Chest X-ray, PA view. Patient: 40 years old, sex M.
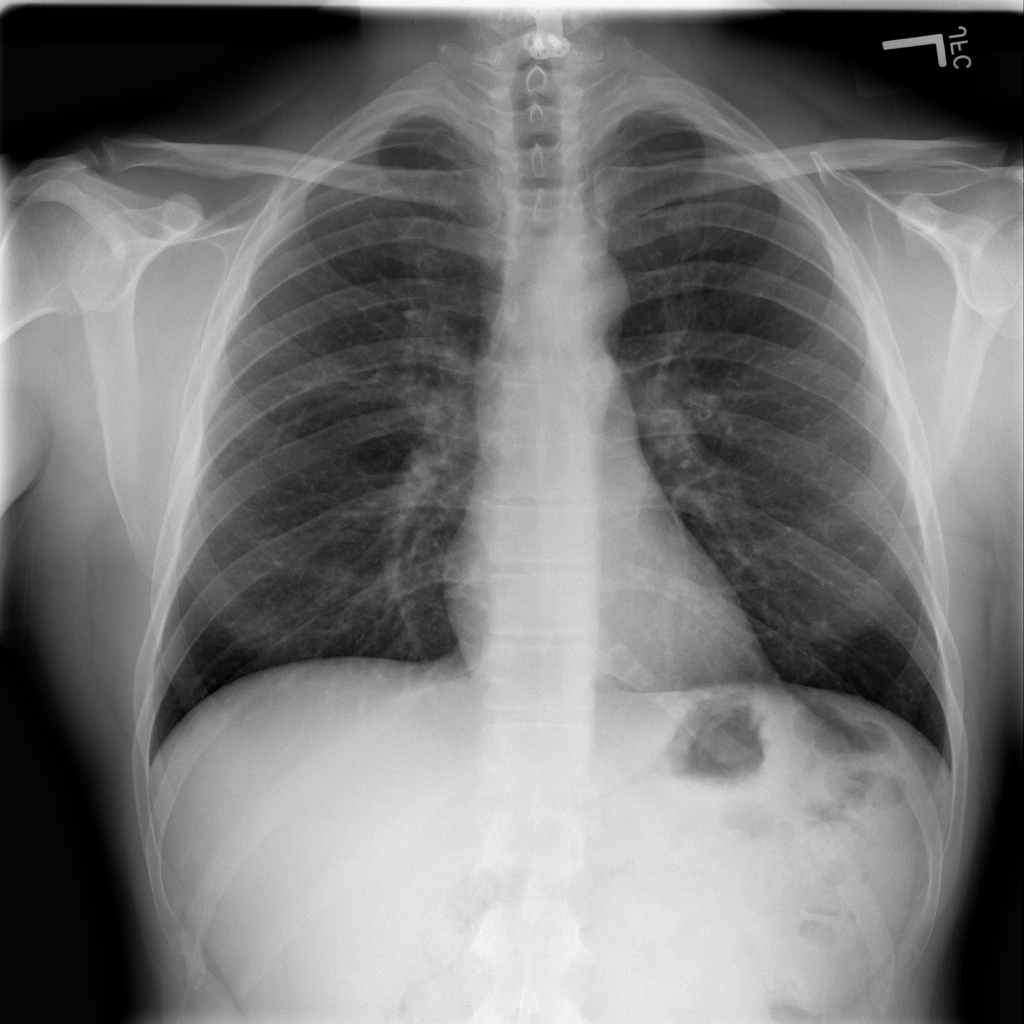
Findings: No Finding